Question: I'm using the keyboard to enter multi-lingual text into a field in a form displayed by a Web browser. At an O/S-agnostic and browser-agnostic level, I think the following events take place (please correct me if I'm wrong, because I think I am):
1. On each keypress, there is an interrupt indicating a key was pressed
2. The O/S (or the keyboard driver?) determines the keycode and converts that to some sort of keyboard event (character, modifiers, etc).
3. The O/S' window manager looks for the currently-focused window (the browser) and passes the keyboard event to it
4. The browser's GUI toolkit looks for the currently-focused element (in this case, the field I'm entering into) and passes the keyboard event to it
5. The field updates itself to include the new character
6. When the form is sent, the browser encodes the entered text before sending it to the form target (what encoding?)
Before I go on, is this what actually happens? Have I missed or glossed over anything important?
Next, I'd like to ask: how is the character represented at each of the above steps? At step 1, the keycode could be a device-specific magic number. At step 2, the keyboard driver could convert that to something the O/S understands (for example, the USB HID spec: <URL>, respectively. Can they ever be different, and if yes, how is that problem resolved?
The reason I'm asking is I've run into a problem that is specific to a site that I started to use recently:

Things appear to be working until step 6 above, where the form with the entered text gets submitted, after which the text is mangled beyond recognition. While it's pretty obvious the site isn't handling Unicode input correctly, the incident has led me to question my own understanding of how things work, and now I'm here.
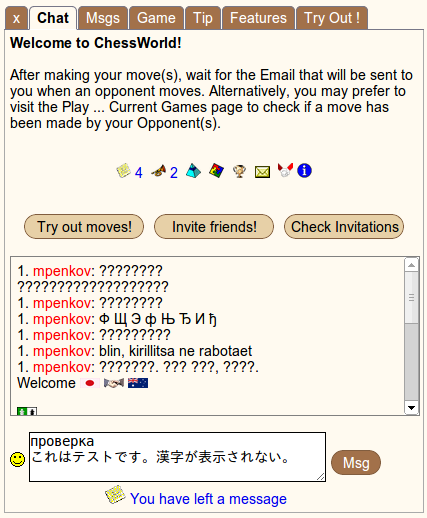
Answer: Anatomy of a character from key press to application:
1 - The PC Keyboard:
PC keyboards are not the only type of keyboard, but I'll restrict myself to them.
PC Keyboards surprisingly enough do not understand characters, they understand keyboard buttons. This allows the same hardware used by a US keyboard to be used for QEWERTY or Dvorak and for English in any other language that uses the US 101/104-key format (some languages have extra keys.)
Keyboards use standard scan codes to identify the keys, and to make matters more interesting keyboards can be configured to use a specific set of codes:
Set 1 - used in the old XT keyboards
Set 2 - used currently and
Set-3 used by PS/2 keyboards which no one uses today.
Sets 1 and 2 use make and break codes (i.e. press down and release codes). Set 3 uses make and break codes just for some keys (like shift) and only make codes for letters this allows the keyboard itself to handle key repeat when the key is pressed for long. This is good to offload key repeat processing from the PS/2 8086 or 80286 processor but rather bad for gaming.
You can read more about all this <URL> in case you want to build and certify your own 104 key windows keyboard.
In any case we can assume a PC Keyboard using set 2, which means it sends to the computer a code when a key is pressed and one when a key is released.
By the way the USB HID spec does not specify the scan codes sent by the keyboard it only specifies the structures used to send those scan codes.
Now since we're talking about hardware this is true for all operating systems, but how every operating system handles these codes may differ. I'll restrict myself to what happens in Windows, but I assume other operating systems should follow roughly the same path.
2 - The Operating System
I don't know exactly how exactly Windows handles the keyboard, which parts are handled by drivers, which by the kernel and which in user mode; but suffice to say the keyboard is periodically polled for changed to key state and the scan codes are translated and converted to WM_KEYDOWN/WM_KEYUP messages which contain <URL>.
To be precise Windows also generates WM_SYSKEYUP/WM_SYSKEYDOWN messages and you can read more about them <URL>
3 - The Application
For Windows that is it, the application gets the raw virtual key codes and it is up to it to decide to use them as is or translate them to a character code.
Nowadays nobody writes good honest C windows programs, but once upon a time programmers used to roll out their own message pump handling code and most message pumps would contain code similar to:
'''
while (GetMessage( &msg, NULL, 0, 0 ) != 0)
{
TranslateMessage(&msg);
DispatchMessage(&msg);
}
'''
TranslateMessage is where the magic happens. The code in TranslateMessage would keep track of the WM_KEYDOWN (and WM_SYSKEYDOWN) messages and generate WM_CHAR messages (and WM_DEADCHAR, WM_SYSCHAR, WM_SYSDEADCHAR.)
WM_CHAR messages contain the UTF-16 (actually the UCS-2 but lets not split hairs) code for the character translated from the WM_KEYDOWN message by taking into account the active keyboard layout at the time.
What about application written before unicode? Those applications used the ANSI version of RegisterClassEx (i.e. RegisterClassExA) to register their windows. In this case TranslateMessage generated WM_CHAR messages with an 8 bit character code based on the keyboard layout and the active culture.
4 - 5 - Dispatching and displaying characters.
In modern code using UI libraries it is entirely possible (though unlikely) not to use TranslateMessage and have custom translation of WM_KEYDOWN events. Standard Window controls (widgets) understand and handle WM_CHAR messages dispatched to them, but UI libraries/VMs running under windows can implement their own dispatch mechanism and many do.
Hope this answers your question.